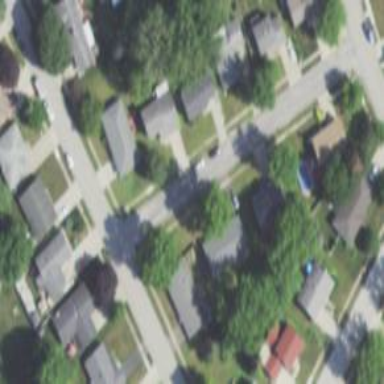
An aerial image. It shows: Neighborhood.